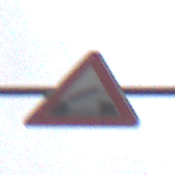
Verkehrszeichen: BeweglicheBruecke
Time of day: MorningAfternoon
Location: Outdoor (Nature)
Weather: Overcast
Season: Autumn
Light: Natural